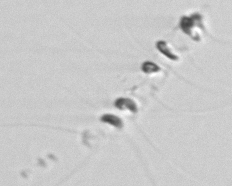
Label: Chaetoceros_socialis